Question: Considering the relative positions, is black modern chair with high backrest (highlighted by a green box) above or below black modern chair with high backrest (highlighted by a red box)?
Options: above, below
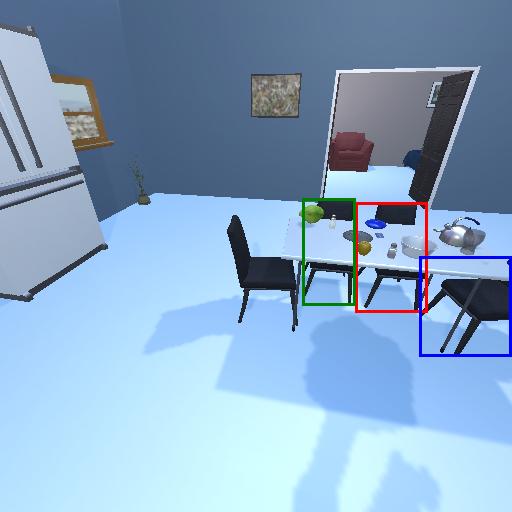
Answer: above